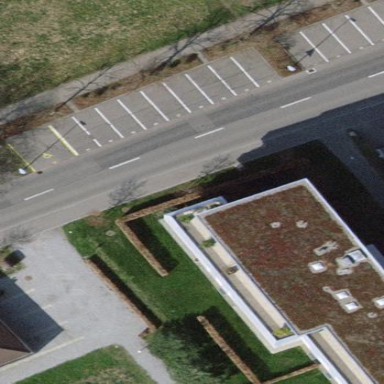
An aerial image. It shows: White residential building with flat roof.